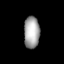
Tissue: lung
Cell type: Fibroblasts
Senescence score: 0.5852
Nuclear area (px): 485
Mean DAPI intensity: 165.918